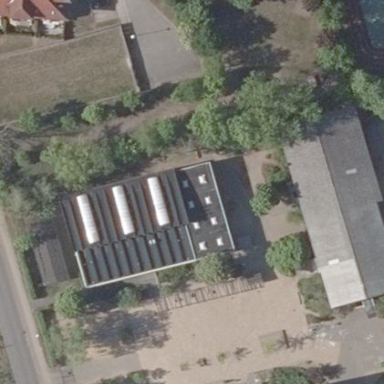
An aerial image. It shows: Sports hall building.